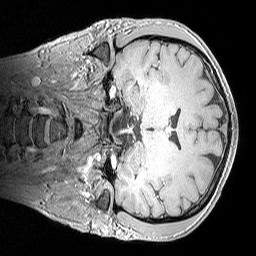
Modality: MP2RAGE
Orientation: coronal
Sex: male
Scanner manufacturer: siemens
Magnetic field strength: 3 T
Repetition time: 5 s
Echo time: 0.00292 s